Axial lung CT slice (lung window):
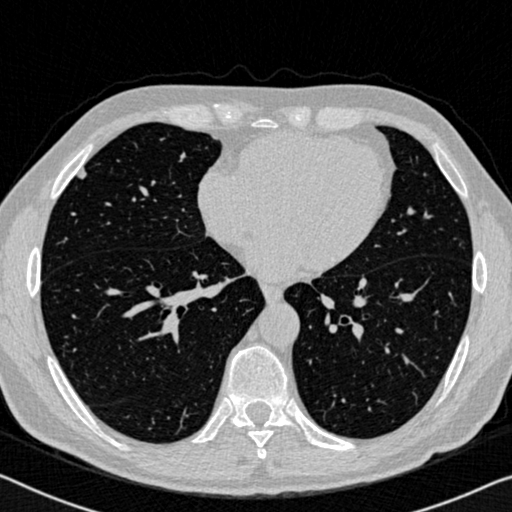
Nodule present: yes
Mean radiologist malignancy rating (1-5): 2.75